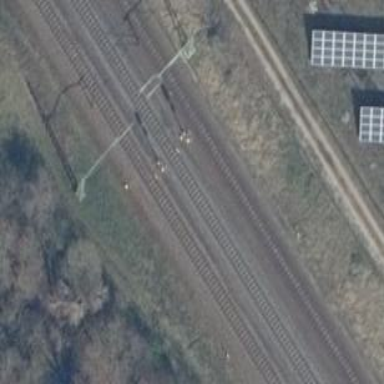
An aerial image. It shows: Railway signal.